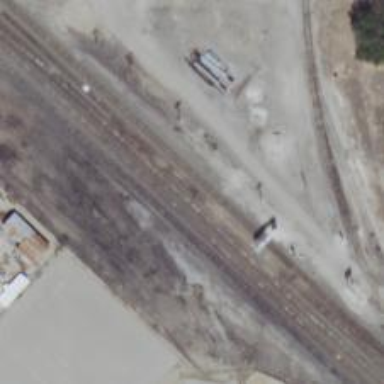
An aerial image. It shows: Railway siding with rails.